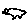
Label: bird